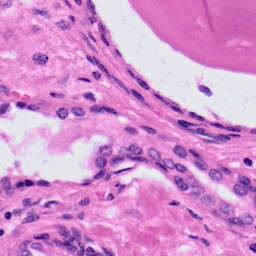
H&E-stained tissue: Prostate